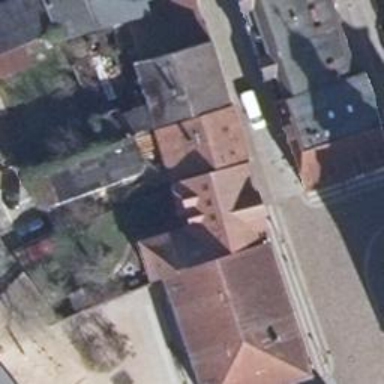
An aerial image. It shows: Kindergarten building.